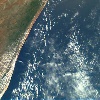
Label: water